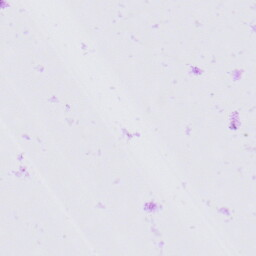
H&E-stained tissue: Prostate